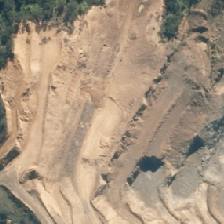
Land cover: low_producing_grassland